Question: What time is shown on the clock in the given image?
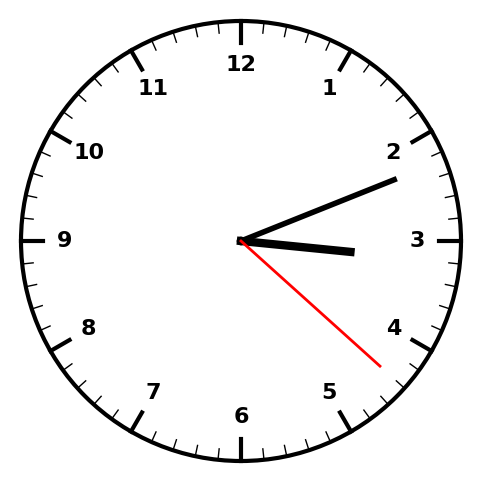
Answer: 03:11:22